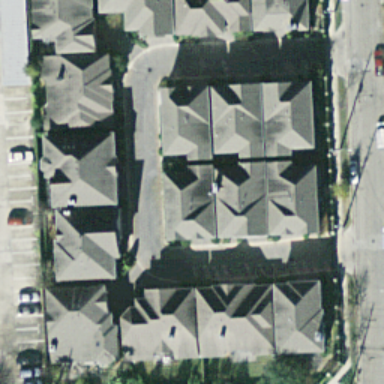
This is a dense residential area .